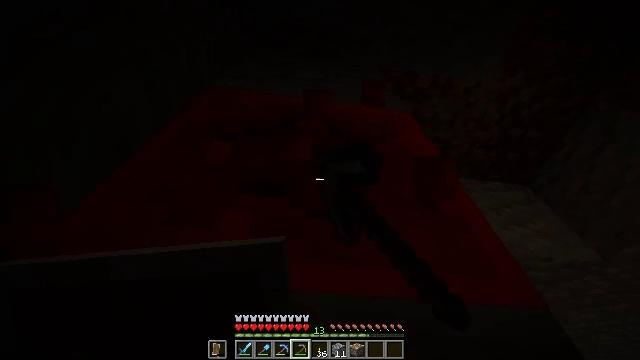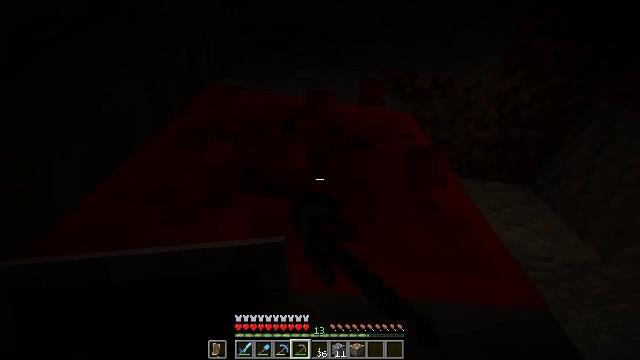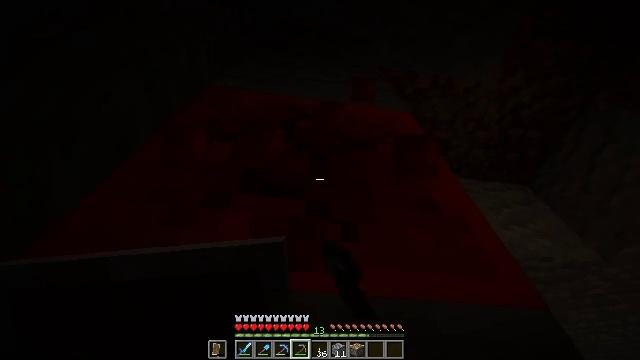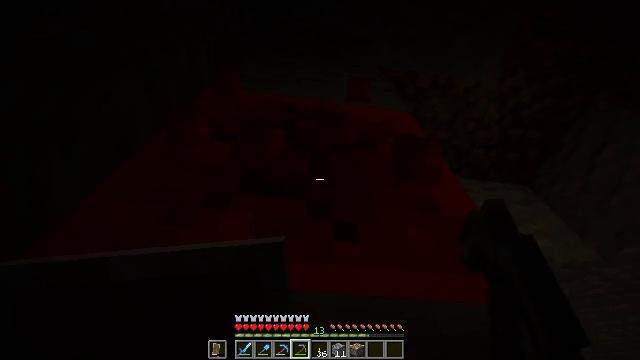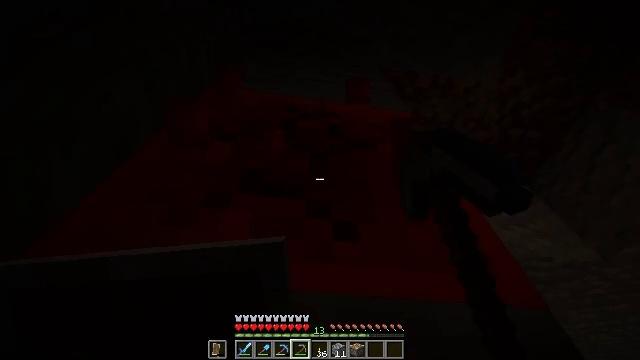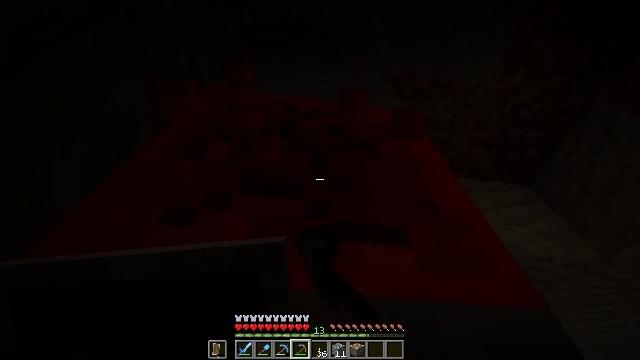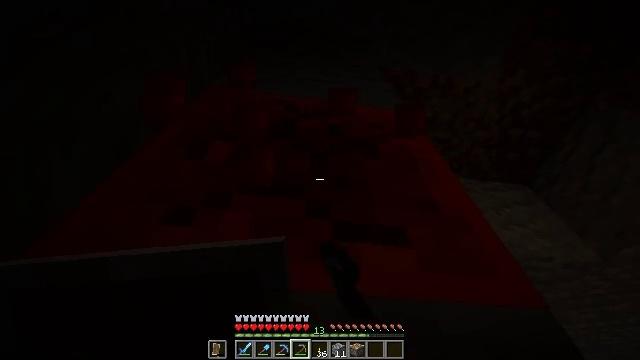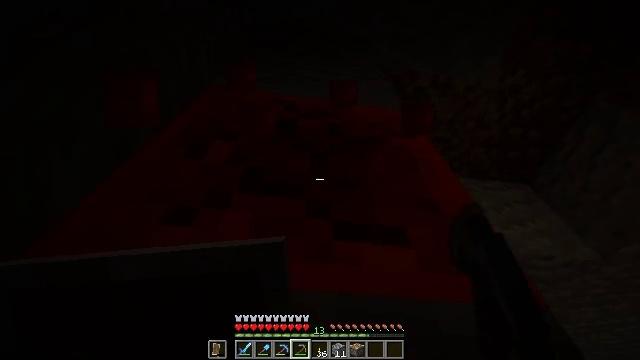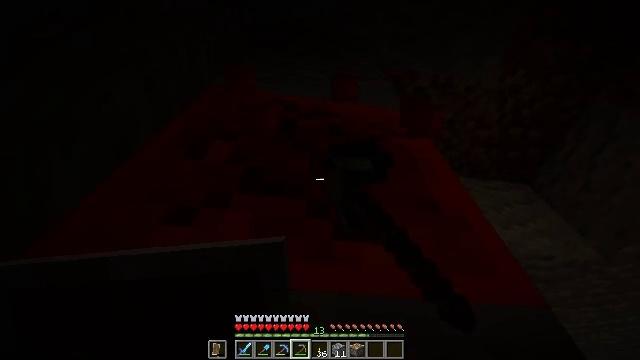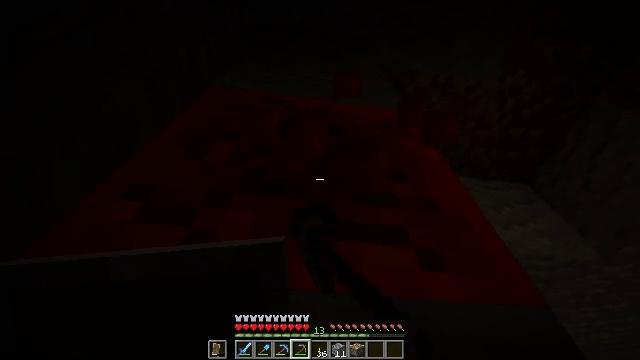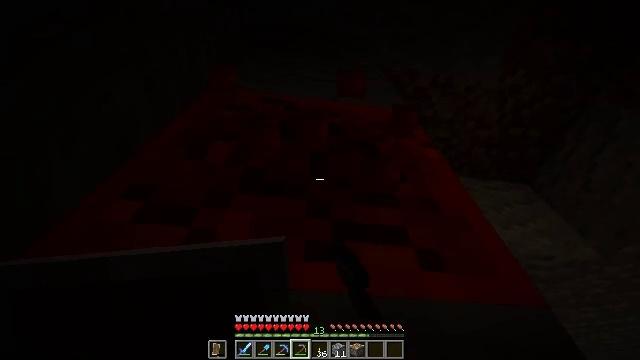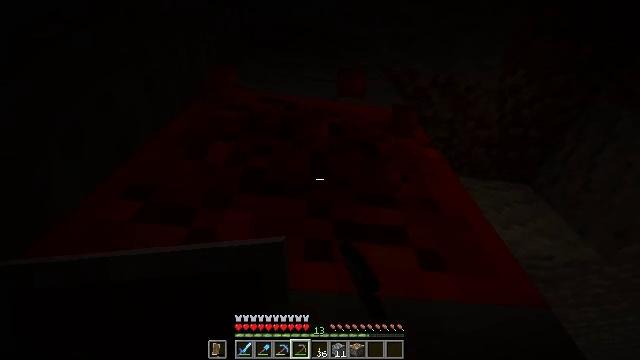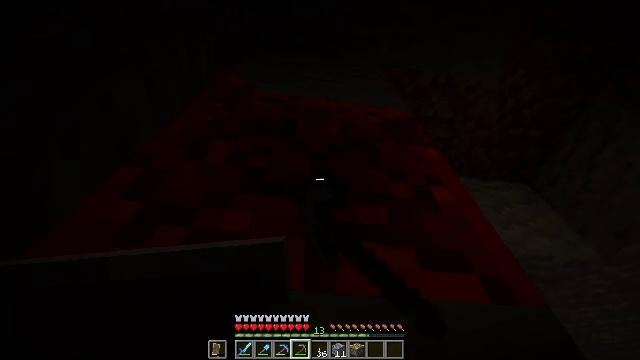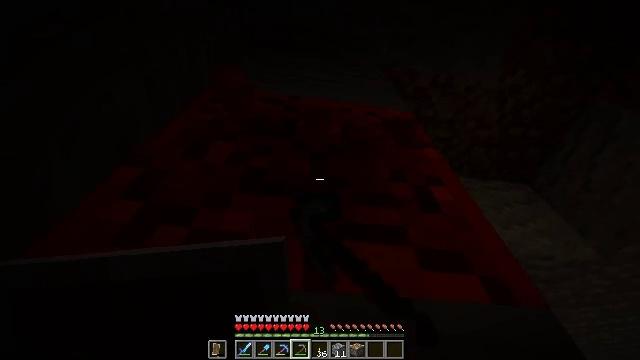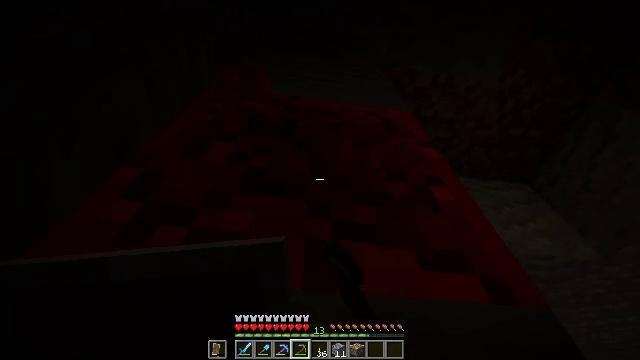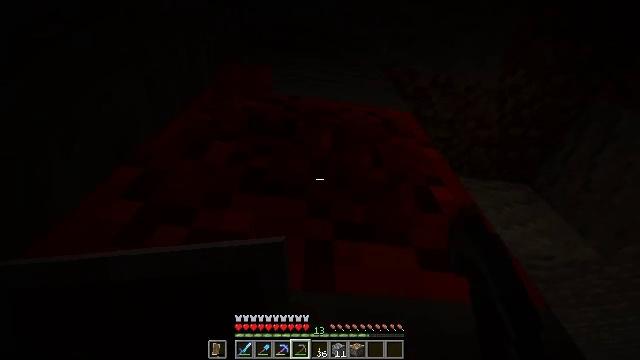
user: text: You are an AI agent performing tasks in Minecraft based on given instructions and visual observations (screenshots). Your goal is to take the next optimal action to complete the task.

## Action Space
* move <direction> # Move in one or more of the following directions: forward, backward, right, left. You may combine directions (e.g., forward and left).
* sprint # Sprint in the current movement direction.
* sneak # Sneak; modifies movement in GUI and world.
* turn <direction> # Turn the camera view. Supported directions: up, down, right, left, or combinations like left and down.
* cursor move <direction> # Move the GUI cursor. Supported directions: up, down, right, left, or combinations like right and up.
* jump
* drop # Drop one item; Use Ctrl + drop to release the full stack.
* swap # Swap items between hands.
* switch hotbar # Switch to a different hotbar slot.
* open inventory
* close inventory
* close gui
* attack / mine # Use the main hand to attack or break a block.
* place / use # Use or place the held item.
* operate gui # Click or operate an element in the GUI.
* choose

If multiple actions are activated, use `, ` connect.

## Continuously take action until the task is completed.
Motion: motion action
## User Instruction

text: Mine redstone block underground.
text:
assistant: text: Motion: attack / mine
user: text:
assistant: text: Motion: attack / mine
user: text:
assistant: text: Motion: attack / mine
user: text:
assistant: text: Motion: attack / mine
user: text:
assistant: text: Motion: attack / mine
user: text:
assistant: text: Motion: attack / mine
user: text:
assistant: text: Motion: attack / mine
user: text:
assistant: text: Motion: attack / mine
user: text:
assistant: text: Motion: attack / mine
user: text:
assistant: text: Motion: attack / mine
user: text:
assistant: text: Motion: attack / mine
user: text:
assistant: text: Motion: attack / mine
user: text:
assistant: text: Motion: attack / mine
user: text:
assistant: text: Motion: attack / mine
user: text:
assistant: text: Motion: attack / mine
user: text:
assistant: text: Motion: attack / mine
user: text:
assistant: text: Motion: attack / mine
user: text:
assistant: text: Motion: attack / mine
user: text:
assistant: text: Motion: turn down, attack / mine
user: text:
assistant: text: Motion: turn left and down, attack / mine
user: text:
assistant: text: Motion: turn left and down
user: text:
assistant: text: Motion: turn left